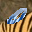
Label: 0